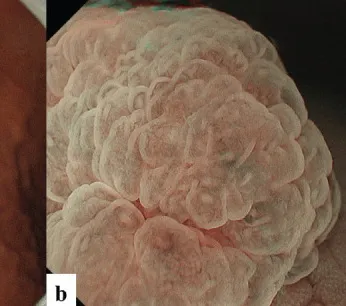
Case 2. Endoscopic findings. (b): Endoscopic images by M-NBI. M-NBI findings showed a regular MV pattern plus a regular MS pattern with a demarcation line.
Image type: endoscopy (gi_endoscopy)